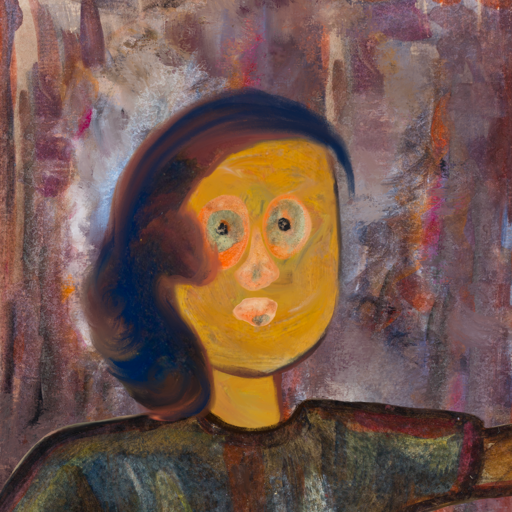
Background: Hypocrite, Head And Neck Front: After_Raid, Face Front: Childish, Bust: Mosgoul, Hair Front: Mother_And_Son_Son, Head Accessory: Blank, Second Necklace: Blank, Necklace: Blank, Baby: Blank